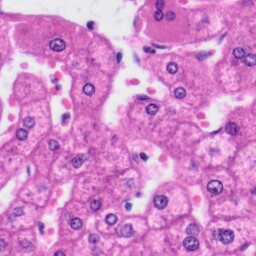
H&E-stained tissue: Liver